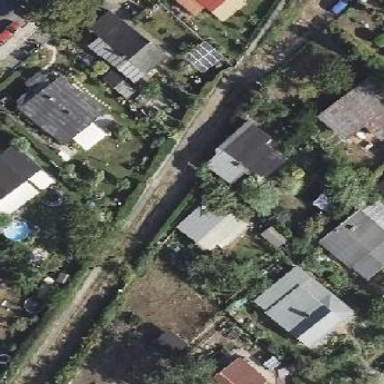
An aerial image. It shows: Plot within allotments.